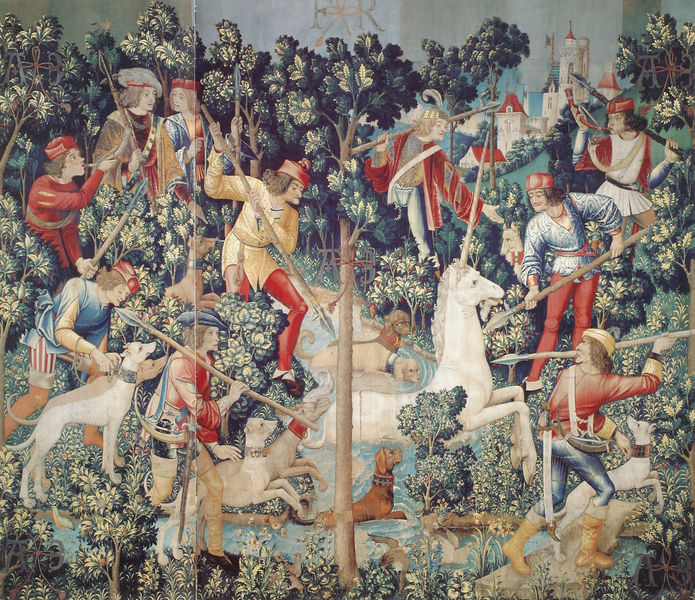
Titel: Die Jagd des Einhorns als Allegorie der Leidenschaft
Institution: New York, The Metropolitan Museum of Art, The Cloisters
Schlagwörter: baum, blau, feder, gemälde, himmel, kampf, laub, wasser, weiß, bäume, gelb, grün, landschaft, menschen, see, teich, braun, hintergrund, hüte, mitte, männer, dach, hund, hunde, park, rot, schloss, tier, fest, teppich, kappe, kappen, mütze, mützen, tod, horn, wald, pferd, turm, garten, schuhe, vegetation, naiv, fluß, steg, wild, könig, lanze, streifen, stangen, burg, monogramm, waffen, jagd, jäger, jagdhund, mittelalter, märchen, repräsentation, tapisserie, lanzen, adlige, höfisch, macht, speer, speere, hatz, meute, einhorn, jagdt, aristokratie, jagdhorn, bläter, hornbläser, spieße, r, f, jaghdhorn, fr, einhern, jagdgenossenschaft, lanze#